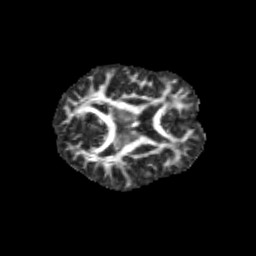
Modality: FA
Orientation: axial
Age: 12
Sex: male
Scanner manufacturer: siemens
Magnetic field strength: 3 T
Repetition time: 3.8 s
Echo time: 0.07 s